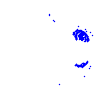
Particle: electron